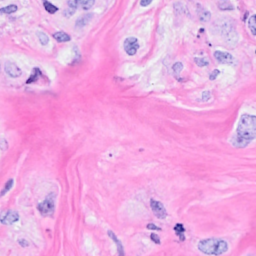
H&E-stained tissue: Breast